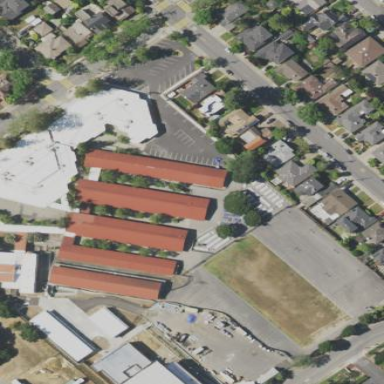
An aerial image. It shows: School.